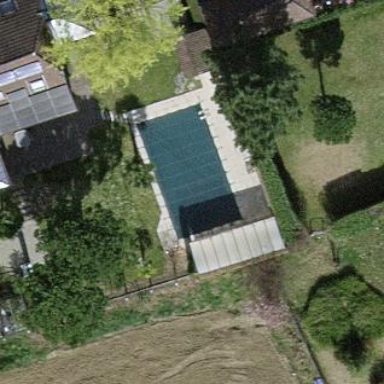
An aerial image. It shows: Swimming pool located in leisure land.